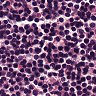
Metastatic tissue present: no